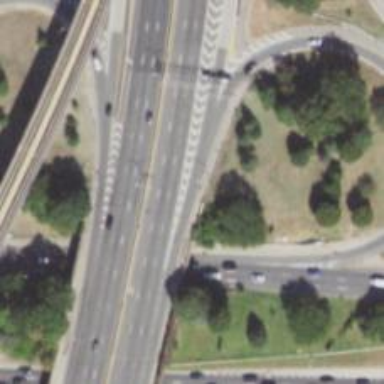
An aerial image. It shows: Motorway junction.